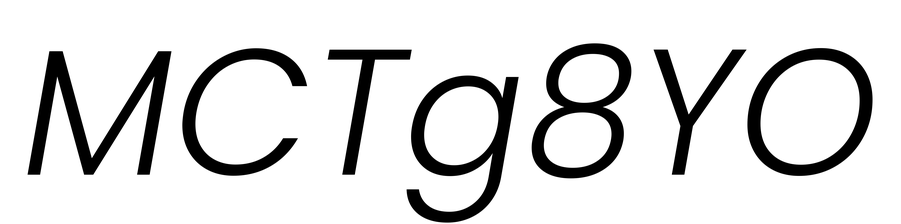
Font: Poppins-LightItalic